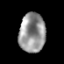
Tissue: prostate
Cell type: T cells
Senescence score: 0.2789
Nuclear area (px): 1011
Mean DAPI intensity: 148.366